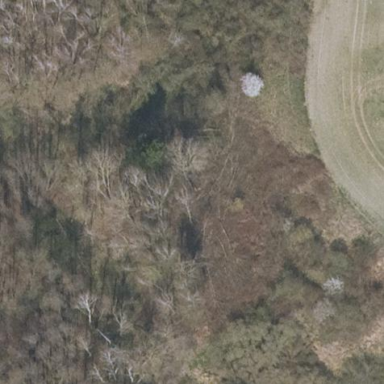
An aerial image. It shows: Beautiful woodland area.